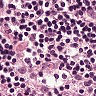
Metastatic tissue present: no